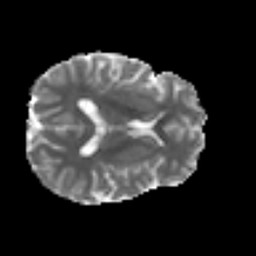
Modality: MD
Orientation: axial
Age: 23
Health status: ill
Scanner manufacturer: philips
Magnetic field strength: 3 T
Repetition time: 9 s
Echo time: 0.127 s